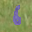
Label: 6